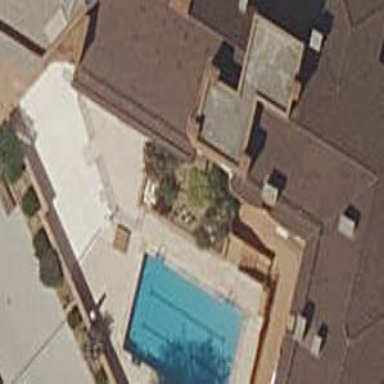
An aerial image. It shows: Swimming pool located in leisure land.